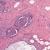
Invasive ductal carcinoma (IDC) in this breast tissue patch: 0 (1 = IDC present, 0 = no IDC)